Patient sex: F
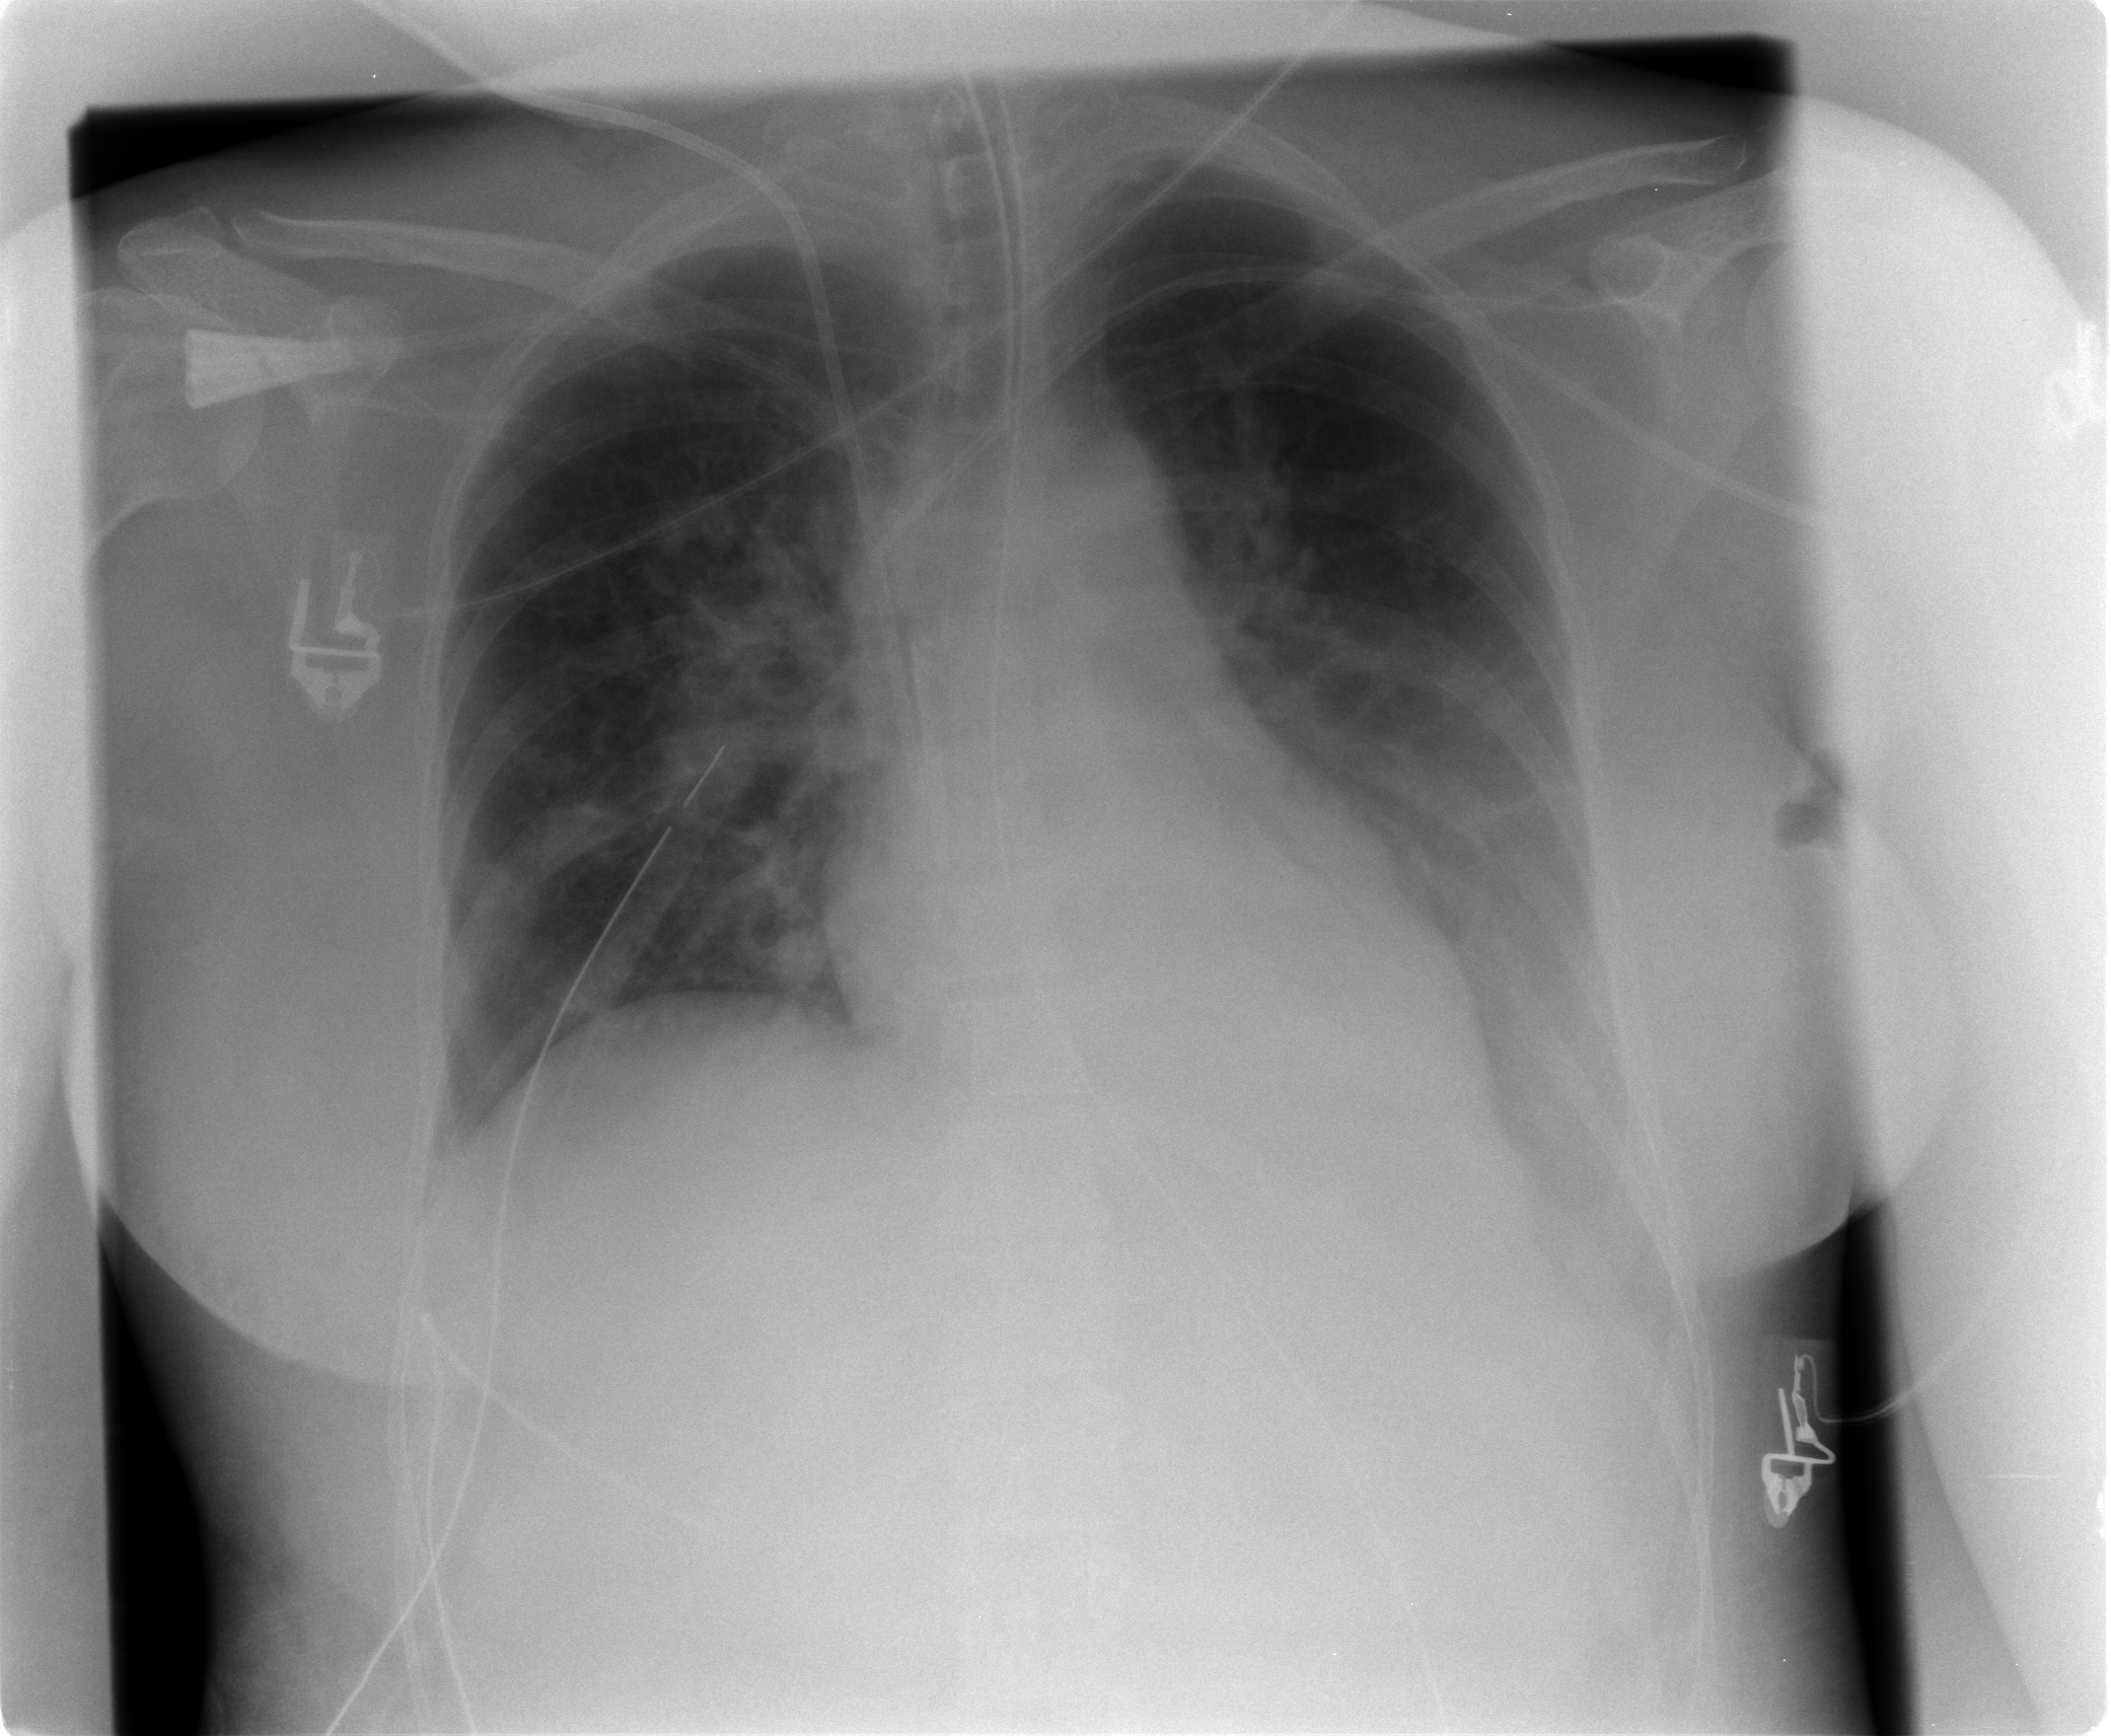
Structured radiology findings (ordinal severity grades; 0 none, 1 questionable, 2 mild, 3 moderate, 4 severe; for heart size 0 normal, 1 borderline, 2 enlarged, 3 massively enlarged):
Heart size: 0
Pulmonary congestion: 2
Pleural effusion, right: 0
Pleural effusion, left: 2
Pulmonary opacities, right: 0
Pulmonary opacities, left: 0
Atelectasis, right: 3
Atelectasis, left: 3